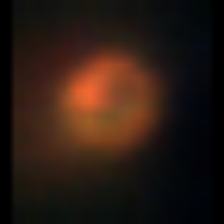
Taxon: NanoPlankton
Group: Other